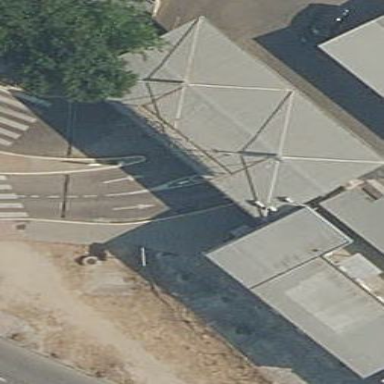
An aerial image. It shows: View of roof of building.